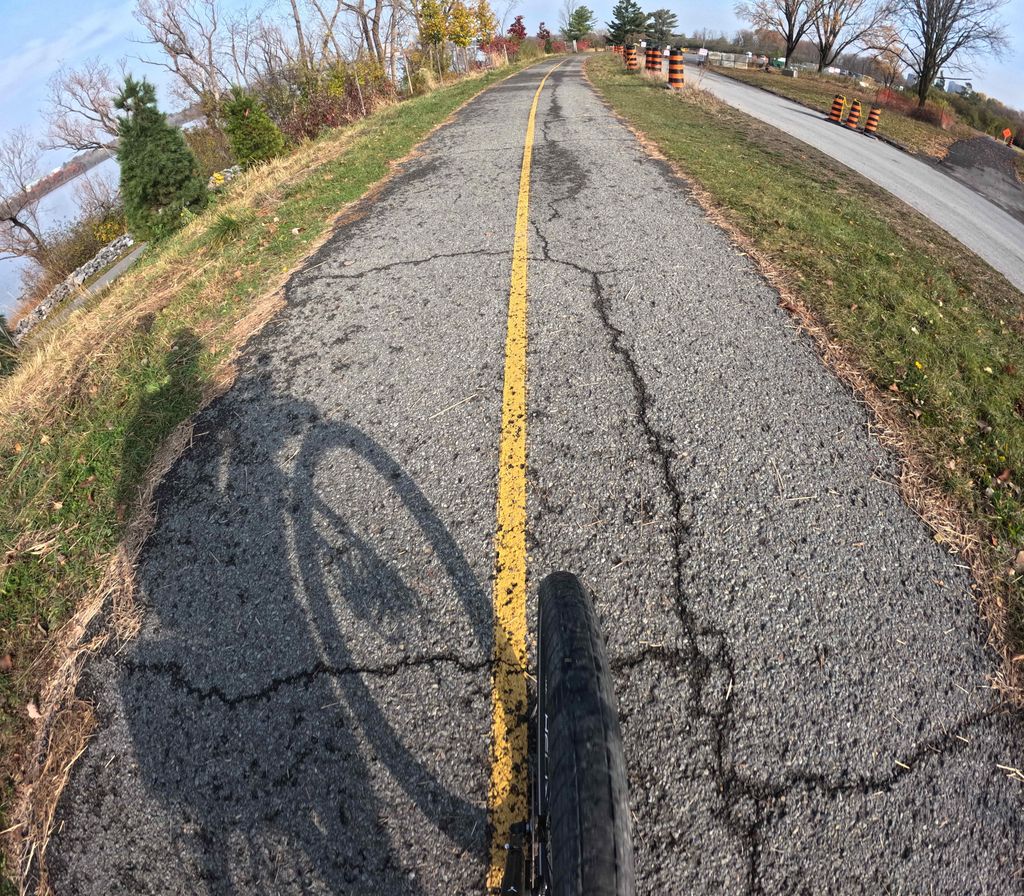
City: ottawa-gatineau